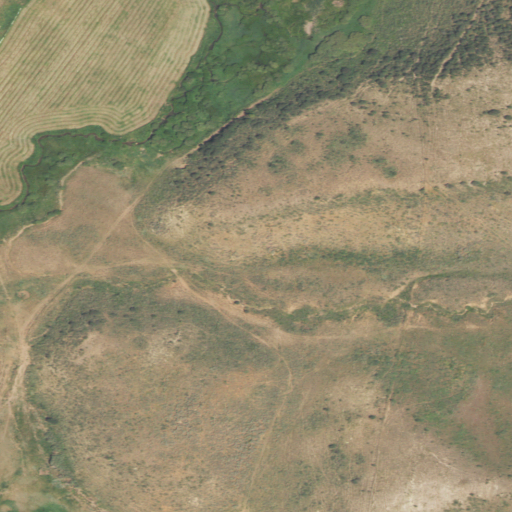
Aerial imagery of valley in Wyoming named Morgan Canyon containing shrub, pasture, herbaceous wetlands, woody wetlands, and mixed forest